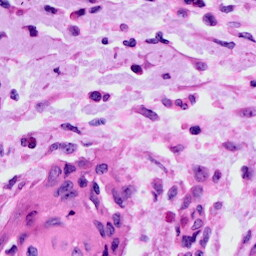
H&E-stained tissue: Cervix